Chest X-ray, AP view. Patient: 27 years old, sex M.
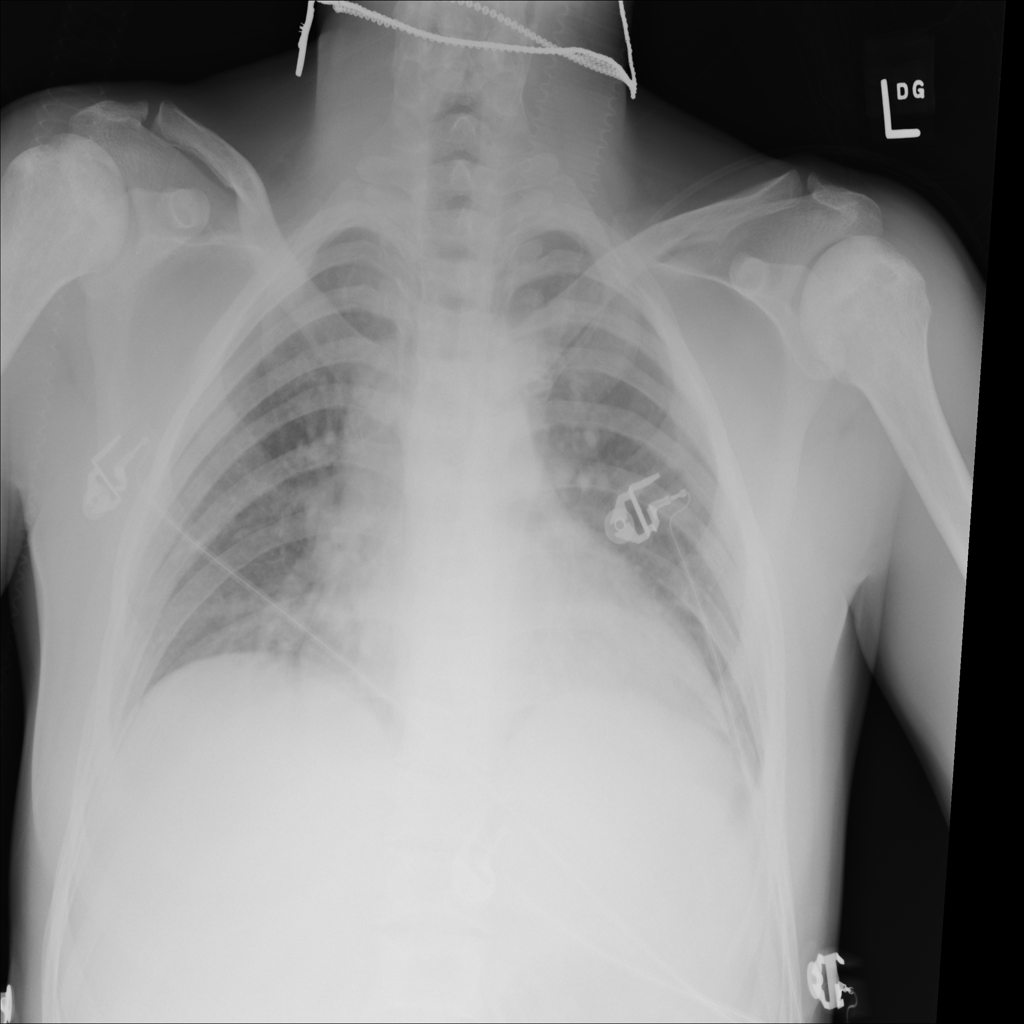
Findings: Cardiomegaly